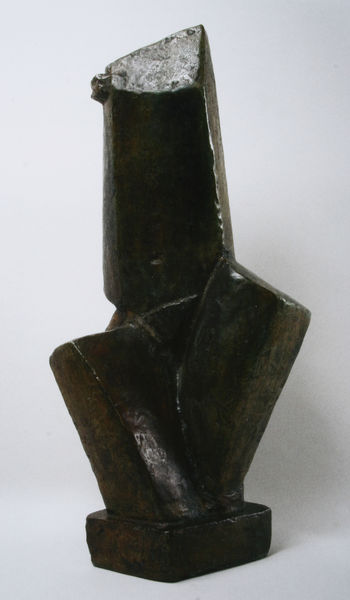
Titel: Torso
Künstler: Alberto Giacometti
Standort: New York
Institution: Pierre and Tana Matisse Foundation
Schlagwörter: dunkel, kopf, schatten, weiß, kubistisch, nase, schwarz, sockel, stein, drei, blatt, keramik, skulptur, abstrakt, formen, könig, metall, bronze, plastik, plinthe, foto, fotografie, form, schwarz weiß, ecken, sitzender, guss, bronzeguss, kubisch, blockhaft, fritz könig